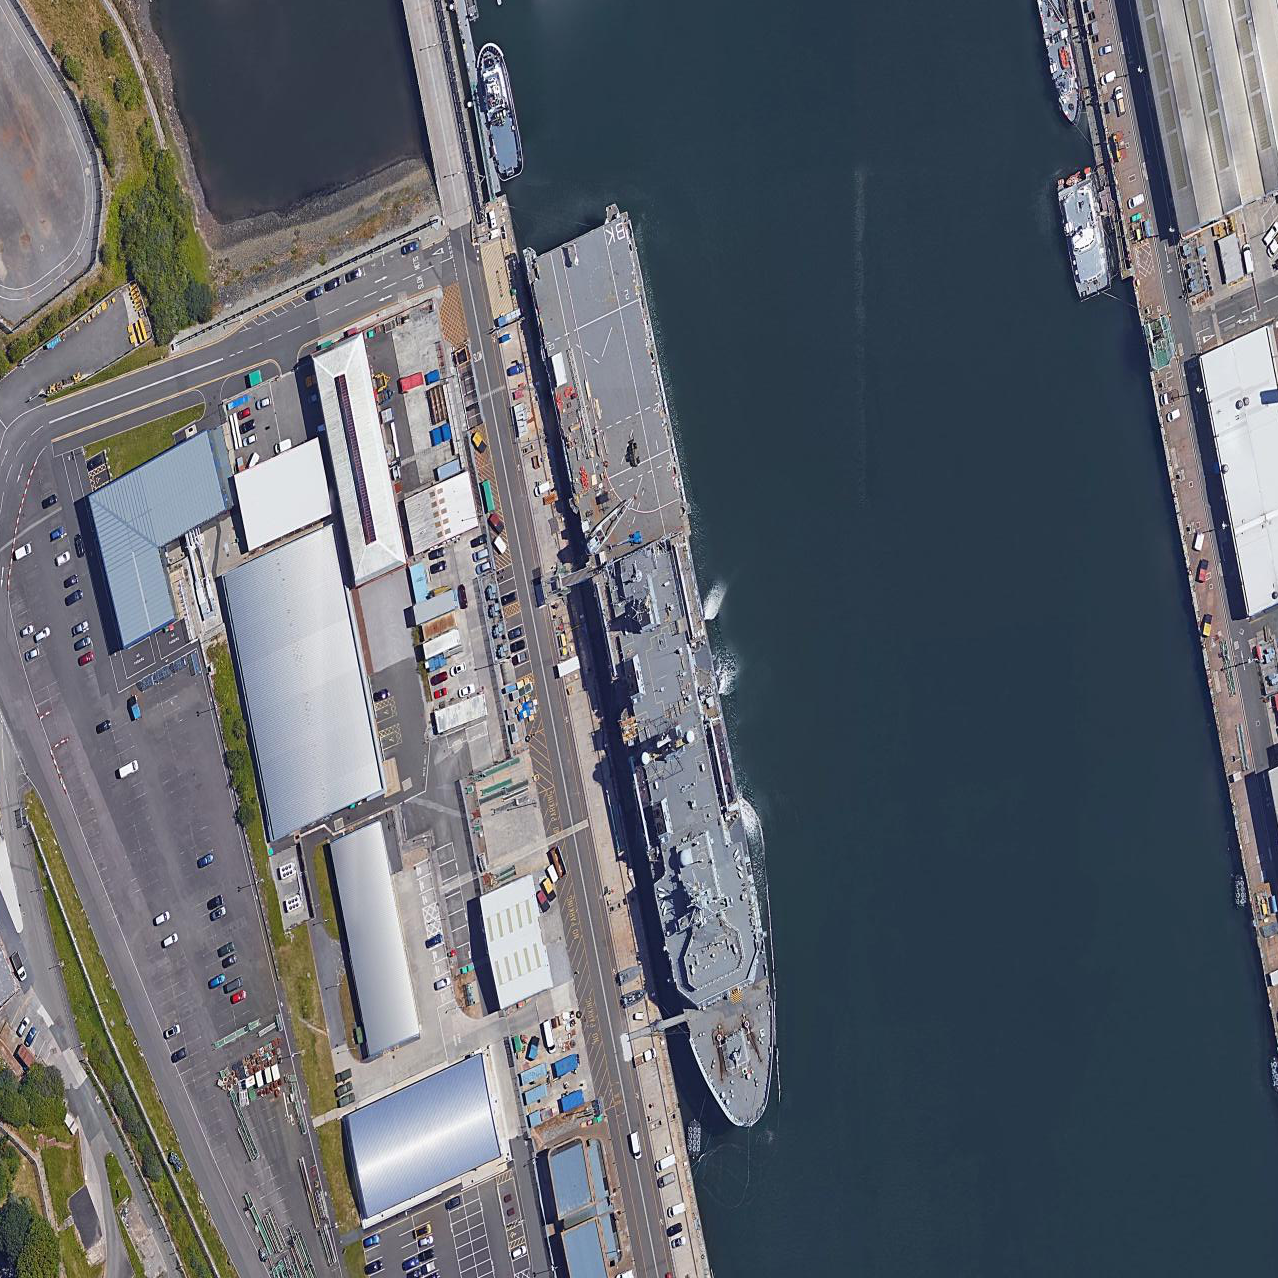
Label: assault